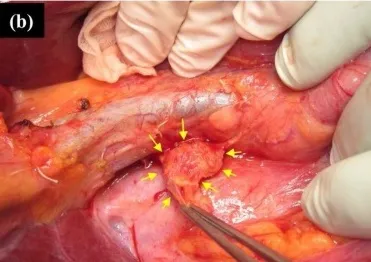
(b) An enlarged retroperitoneal LN is observed.
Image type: medical_photograph (other_medical_photograph)